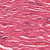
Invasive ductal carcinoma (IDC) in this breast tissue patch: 0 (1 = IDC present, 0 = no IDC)